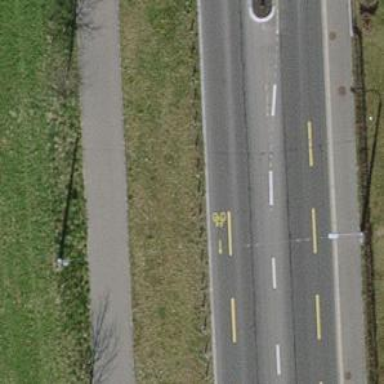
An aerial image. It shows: Bollard barrier.